Field crop: tomato
Growth stage: 2
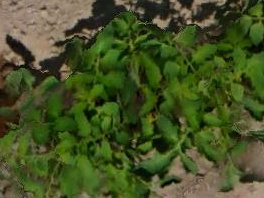
Species: tomato